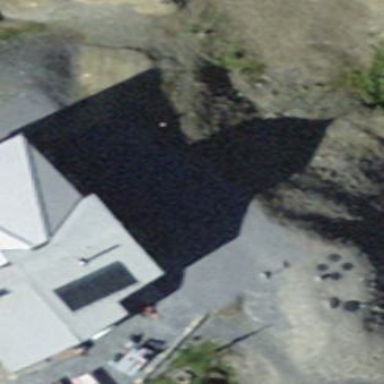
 where the roof orientation is across. The building has light gray roof and dark red exterior."